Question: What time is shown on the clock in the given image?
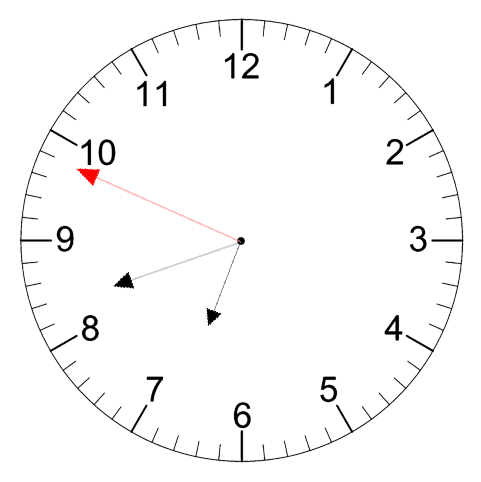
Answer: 06:41:49